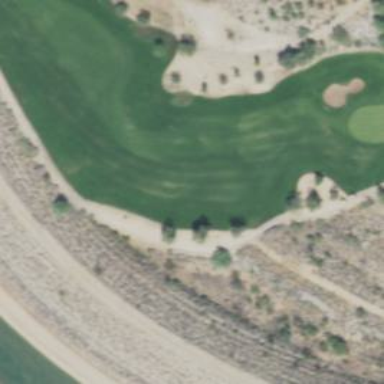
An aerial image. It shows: View of golf hole.